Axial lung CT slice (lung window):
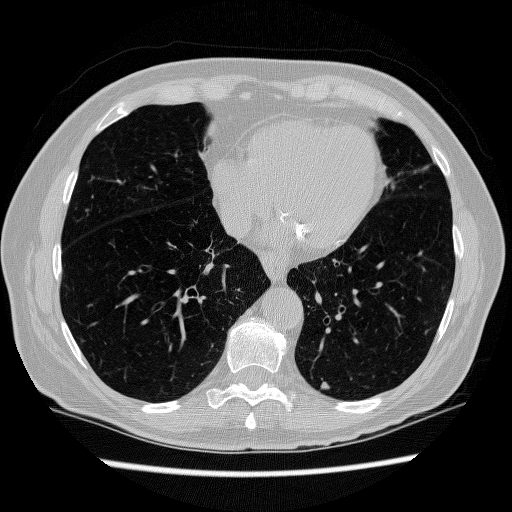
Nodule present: yes
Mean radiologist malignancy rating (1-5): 3